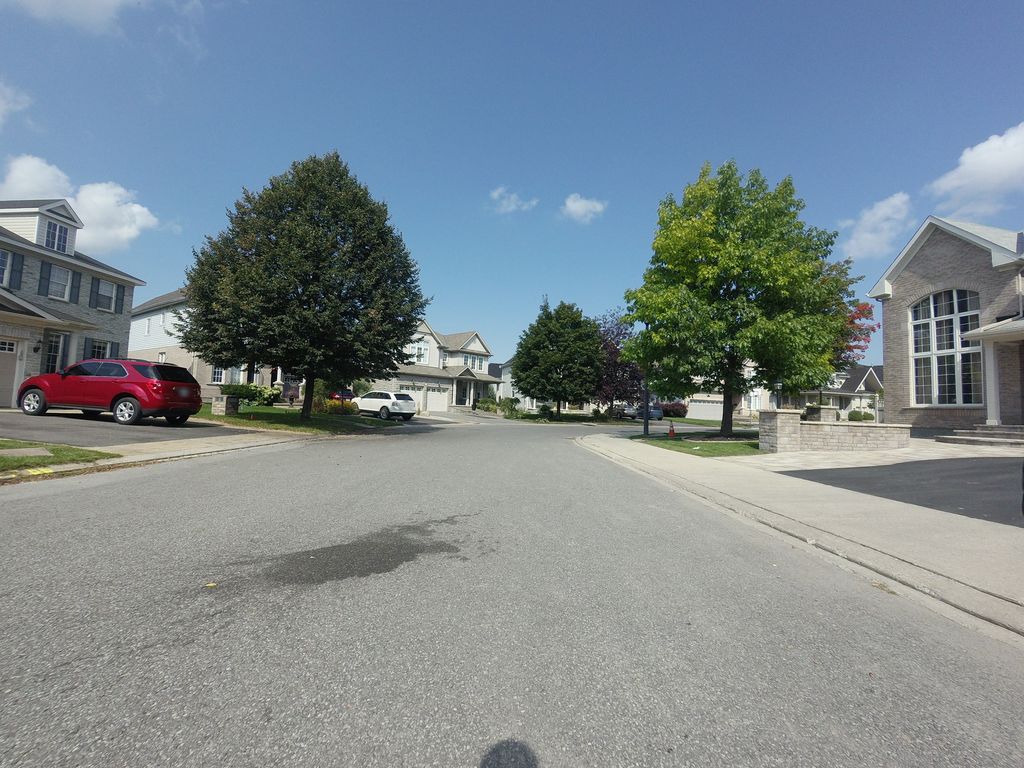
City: ottawa-gatineau